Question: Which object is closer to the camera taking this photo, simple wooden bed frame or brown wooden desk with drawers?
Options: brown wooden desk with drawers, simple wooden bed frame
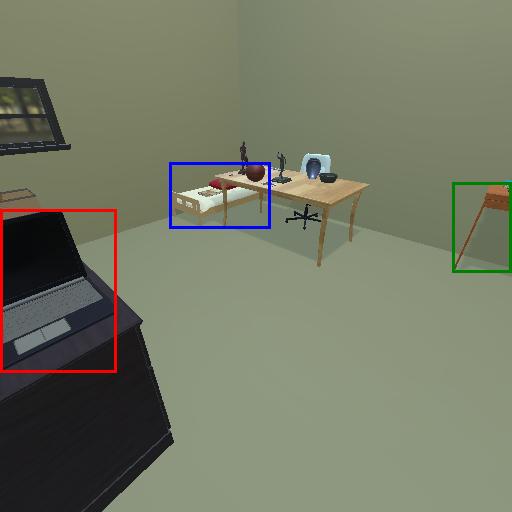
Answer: brown wooden desk with drawers